Lunar surface albedo tile
Center latitude: -9.744
Center longitude: 23.626
Resolution (meters per pixel, mean): 182.14
Tile area (km^2): 34660.21
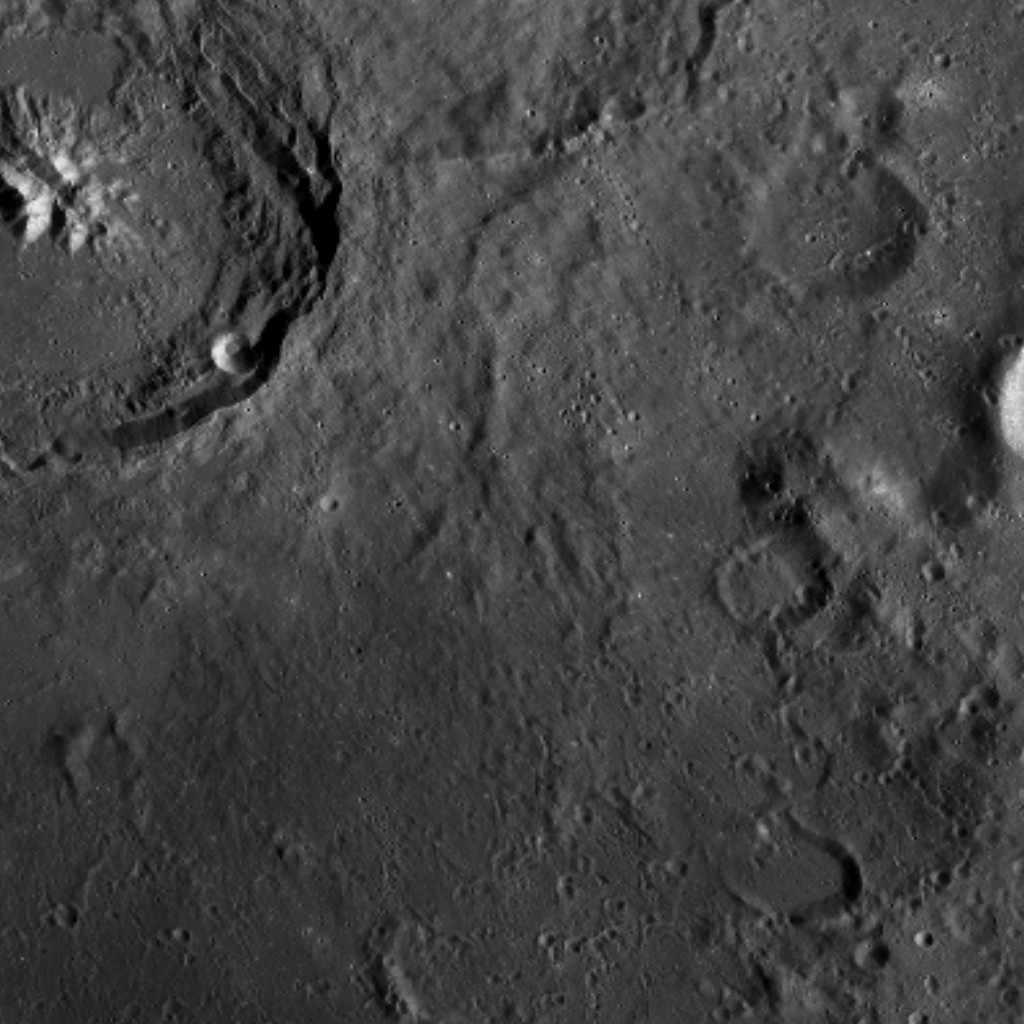